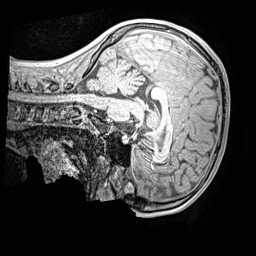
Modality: MP2RAGE
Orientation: sagittal
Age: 11
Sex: male
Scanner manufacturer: siemens
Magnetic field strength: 3 T
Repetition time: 4 s
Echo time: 0.00299 s